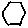
Label: hexagon